Question: I'm going through an MIT open courseware class right now for Python, and I'm not understanding how this function is returning 9.
'''
def a(x):
'''
x: int or float.
'''
return x + 1
a(a(a(6)))
'''
The above returns 9. I've went through it step by step using pythontutor (Visualize Python) and I'm still not understanding.
I understand the function. It has a name of a, and takes one argument, x. If I did a(6) I'd expect 7 to be returned. It's the that confuses me - all of the a's and parentheses.
How is this working? Maybe a step by step sequence of what each means, etc.
Based from your replies, is this what you mean?

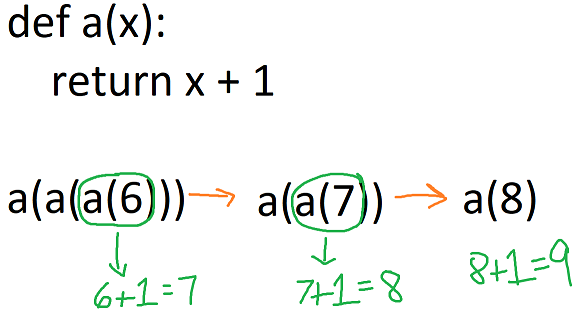
Answer: You can see it as
'''
x = a(6) # returns 7
y = a(x) # returns 8
z = a(y) # returns 9
'''
In both cases, the result of the function is used fur the next function call, and this result for the next again.
The first function call turns 6 into 7, the second 7 into 8 and the third and last turns 8 into 9.
The image included in your question exactly describes this.